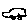
Label: car